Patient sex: F
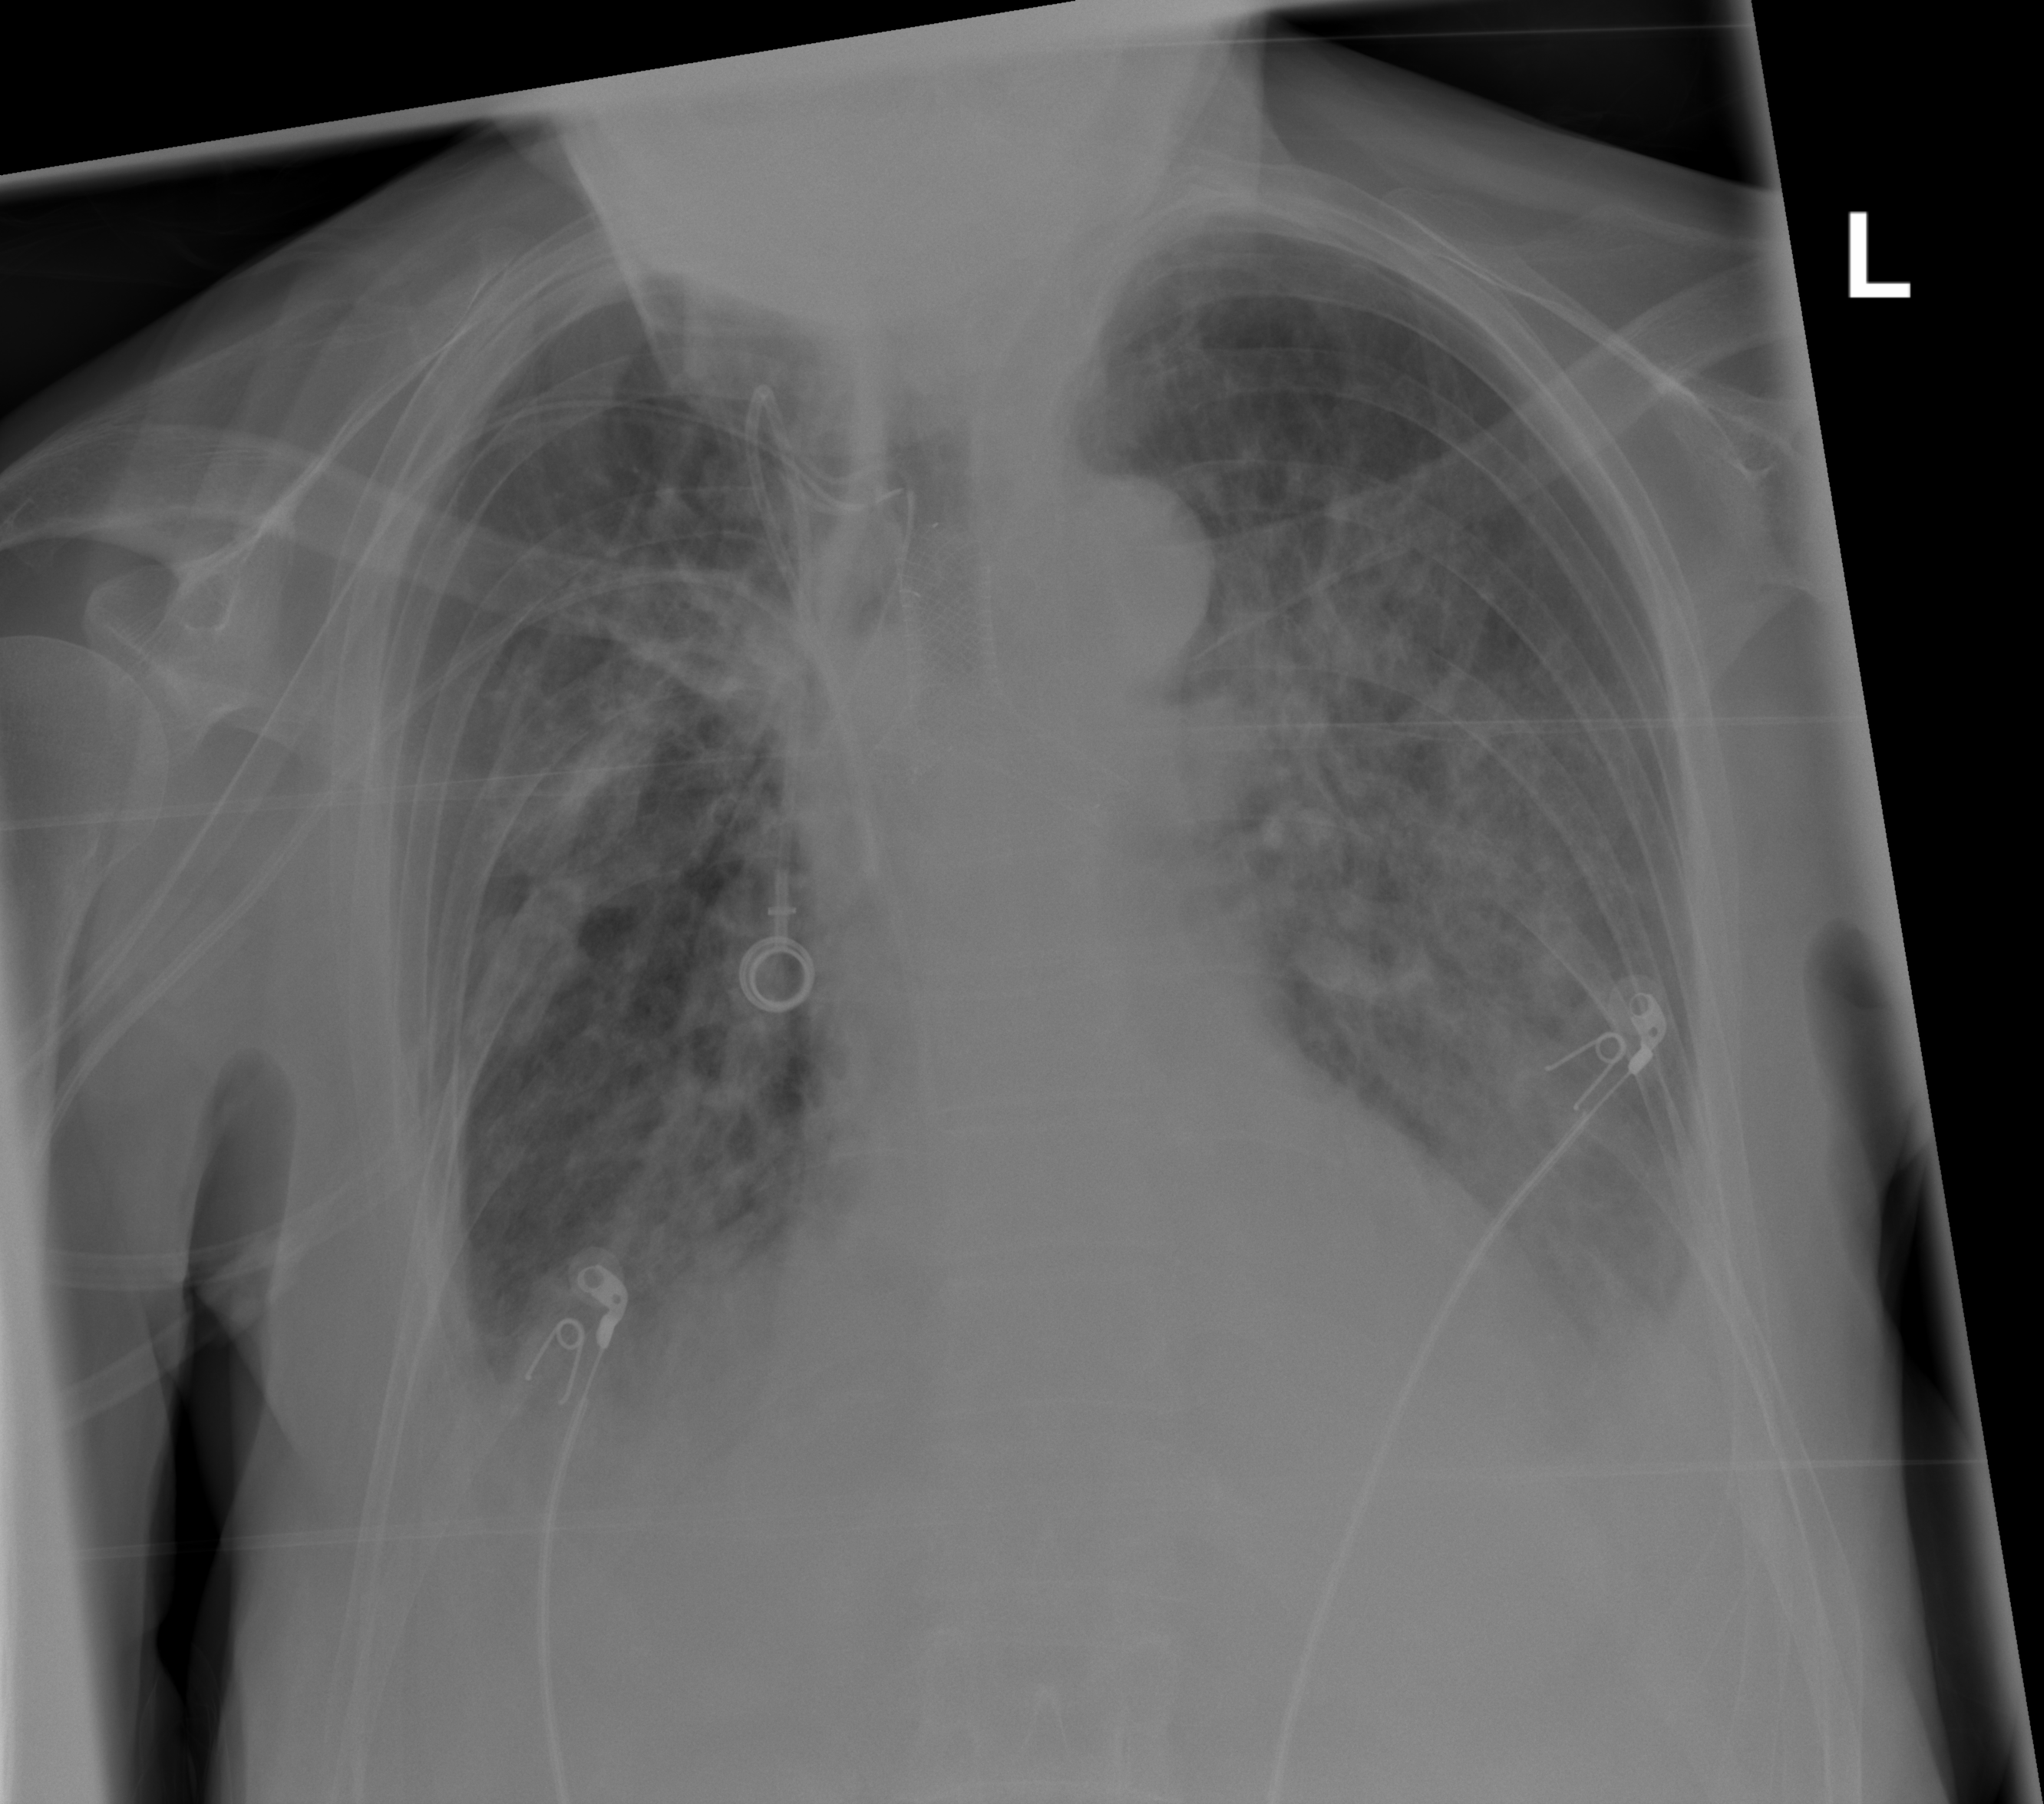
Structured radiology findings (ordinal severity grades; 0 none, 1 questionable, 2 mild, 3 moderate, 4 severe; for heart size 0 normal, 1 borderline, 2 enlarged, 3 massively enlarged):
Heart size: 1
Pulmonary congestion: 2
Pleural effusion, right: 2
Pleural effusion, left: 2
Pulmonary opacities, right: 2
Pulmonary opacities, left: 3
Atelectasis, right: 2
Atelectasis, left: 2